Question: In a Cakephp v2.3 App, there are two models:
: it contains the following main fields: id, invoice_date & gross_amount(calculated on Supplier.tax_rate).
'''
class Purchase extends AppModel {
public $displayField = 'id';
public $belongsTo = 'Supplier';
}
'''
: it contains id, name & tax_rate
'''
class Supplier extends AppModel {
public $displayField = 'name';
public $hasMany = 'Purchase';
}
'''
This is how my Add view of PurchasesController Looks:

Now, I want to get 'Supplier.tax_rate' of currently selected supplier displayed In 'app/View/Purchase/add.ctp' as label or text input.
Any idea how to do this?
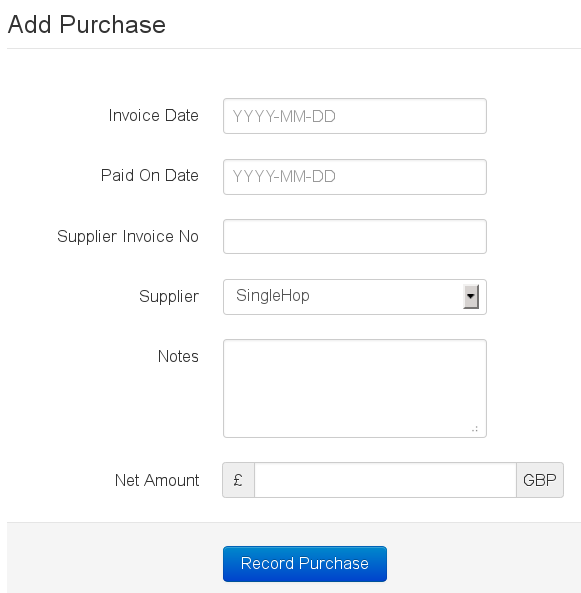
Answer: I figured it out.
What, I ended up doing was putting all supplier tax rate data as 'JSON', outputting that into the view & then using client-side javascript to select the relevant code.
PurchasesController calls a custom model method which fires up a SQL query to get all supplier tax rate data.
'''
$supplier_tax_rate = $this->Purchase->Supplier->getTaxRate();
$this->set('supplier_tax_rate', json_encode($supplier_tax_rate));
'''
The, in the client-side. I used Javascript to do what I wanted, here 'supplier_tax_rates' is the variable which stored JSON tax rate data & 'getTaxRate' is a variable function which returns tax rate from JSON based on 'id' from supplier downdown.
'''
$(function() {
var taxRates = $.parseJSON(supplier_tax_rates);
var getTaxRate = function(id) {
for (var i in taxRates) {
if (taxRates[i].id == id) {
return taxRates[i].tax_percentage_charged;
}
}
};
});
'''
This has worked nicely for me, Hope it helps other people who want to get some data from database in cake, based on the value of dropdown.